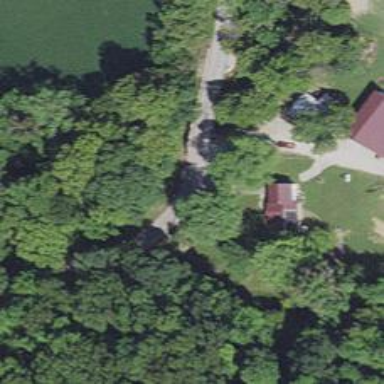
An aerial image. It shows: Driveway leading to service road.